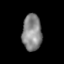
Tissue: lung
Cell type: Epithelial cells
Senescence score: 0.1406
Nuclear area (px): 690
Mean DAPI intensity: 135.655